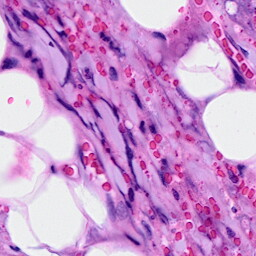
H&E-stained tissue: Breast